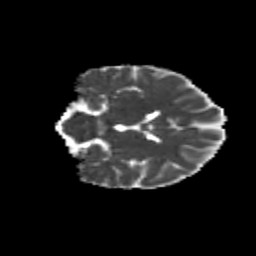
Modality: MD
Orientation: coronal
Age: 14
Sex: male
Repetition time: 9.512 s
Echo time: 0.089 s